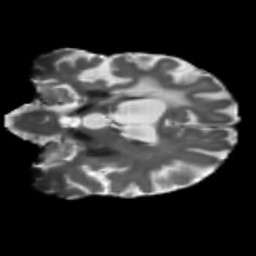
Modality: T2w
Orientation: coronal
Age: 63
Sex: female
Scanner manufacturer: siemens
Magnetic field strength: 3 T
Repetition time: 5.25 s
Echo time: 0.08 s